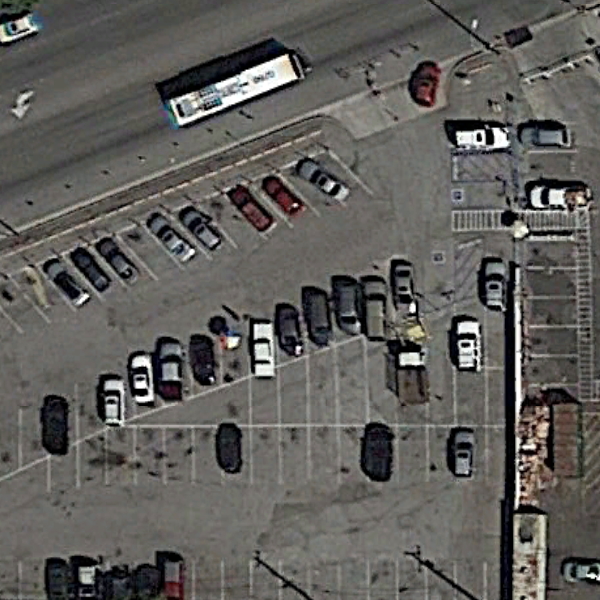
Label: Parking